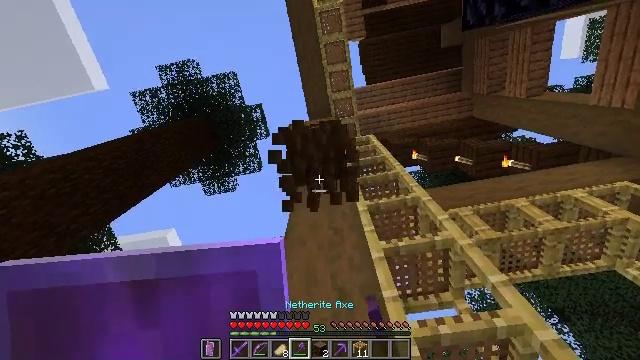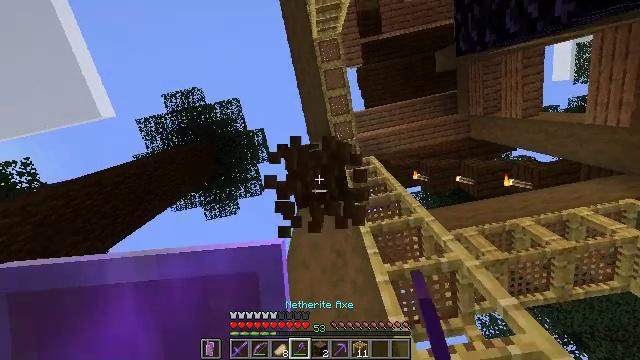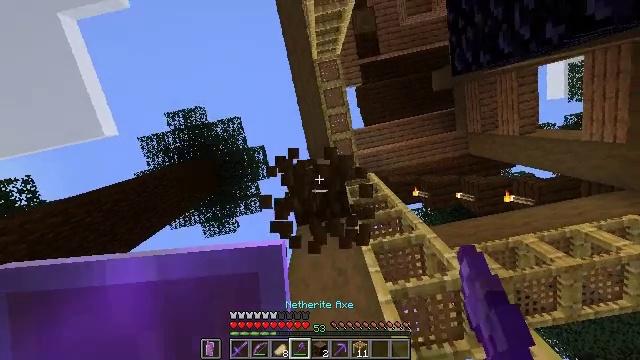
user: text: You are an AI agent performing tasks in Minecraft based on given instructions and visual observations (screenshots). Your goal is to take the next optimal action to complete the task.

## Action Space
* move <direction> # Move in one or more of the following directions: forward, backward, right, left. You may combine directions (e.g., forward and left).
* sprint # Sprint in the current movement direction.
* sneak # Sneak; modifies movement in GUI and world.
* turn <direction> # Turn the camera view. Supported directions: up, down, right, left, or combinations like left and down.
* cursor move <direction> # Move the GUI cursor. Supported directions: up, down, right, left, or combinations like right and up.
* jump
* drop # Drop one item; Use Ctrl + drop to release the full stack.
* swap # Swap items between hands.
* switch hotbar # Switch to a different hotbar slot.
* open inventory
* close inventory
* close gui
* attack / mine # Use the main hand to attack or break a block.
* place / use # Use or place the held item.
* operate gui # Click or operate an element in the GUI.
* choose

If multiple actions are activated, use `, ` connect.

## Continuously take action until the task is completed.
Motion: motion action
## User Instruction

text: Harvest the spruce log from a tree trunk.
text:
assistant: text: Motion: turn up
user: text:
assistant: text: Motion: turn up
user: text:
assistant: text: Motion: no_op